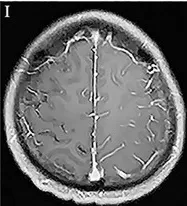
(J) T2-weighted image showed hyperintensity in the spinal cord from thorax 2 to 9 segments. (Case 2).
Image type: radiology (mri)